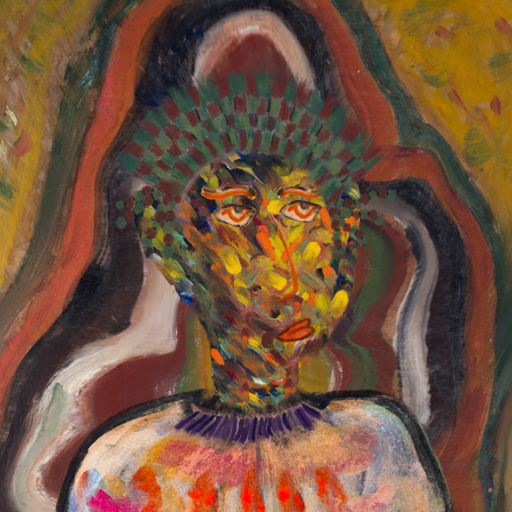
Background: AfterRaid, Head And Neck Side: An_Impression, Face Side: Experience, Bust: Childish, Hair Side: Blank, Head Accessory: After_Raid_Crown, Second Necklace: Blank, Necklace: HillGirl, Baby: Blank